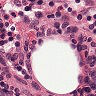
Metastatic tissue present: no